Question: I've been trying to decompress GIF's in PHP and seem to have everything except the LZW decompression down. I have saved an image that is shown:
This image is 3 x 5 like this:
'''
Blue Black Black
Black Blue Black
Black Black Black
White White White
White White White
'''
I decided to go through manually in Binary and parse this file. The result of manual parsing is below. I am still stuck as to how to decode the raster data here. Can someone break down how the raster data becomes the image? I've been able to break down one image, but nothing else (not this image). I have posted my understanding of how this should break down, but I am obviously doing it wrong.
'''
<PHONE> G
<PHONE> I
<PHONE> F
<PHONE> 8
<PHONE> 9
<PHONE> a
Screen Descriptor
WIDTH
<PHONE> 3
<PHONE>
<PHONE> 5
<PHONE>
<PHONE> GCM (1), CR (001), BPP (001), CD = 2, COLORS = 4
<PHONE> BGCOLOR Index
<PHONE> Aspect Ratio
GCM
BLUE
<PHONE> | 53
<PHONE> | 0
<PHONE> | 193
WHITE
<PHONE> | 255
<PHONE> | 255
<PHONE> | 255
BLACK
<PHONE> | 0
<PHONE> | 0
<PHONE> | 0
<PHONE> | 0
<PHONE> | 0
<PHONE> | 0
Extension
<PHONE> | 21
Function Code
<PHONE> | F9
Length
<PHONE> | 4
<PHONE>
<PHONE>
<PHONE>
<PHONE>
Terminator
<PHONE>
Local Descriptor
<PHONE> Header
XPOS
<PHONE> | 0
<PHONE>
YPOS
<PHONE> | 0
<PHONE>
Width
<PHONE> | 3
<PHONE>
Height
<PHONE> | 5
<PHONE>
Flags
<PHONE> (LCM = 0, Interlaced = 0, Sorted = 0, Reserved = 0, Pixel Bits = 0)
RASTER DATA
Initial Code Size
<PHONE> | 2
Length
<PHONE> | 5
Data
<PHONE>
<PHONE>
<PHONE>
<PHONE>
<PHONE>
Terminator
<PHONE>
<PHONE> | ;
<PHONE>
'''
'''
<PHONE>
<PHONE>
<PHONE>
<PHONE>
<PHONE>
'''
Initial Code Size = 3
Read 2 bits at a time
'''
10
00
Append last bit to first (010)
String becomes 010 or 2. 2 would be color # 3 or BLACK
'''
At this point, I am already wrong. The first color should be blue.
Resources I have been using:
<URL>
<URL>
<URL>
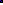
Answer: # GIF parser
You said you want to write your own GIF parser in order to understand how it works. I suggest you look at the source code of any of the libraries containing GIF readers, such as the de-facto reference implementation <URL>.
# Here's how your image decodes.
I think the issue was that you were splitting the input bytes into LZW codes incorrectly.
Number of colors is '(0b001 + 1) * 2 = 4'.
Code size starts at 2 + 1 = 3 bits.
So the initial dictionary is
'''
000 = color 0 = [blue]
001 = color 1 = [white]
010 = color 2 = [black]
011 = color 3 = [black]
100 = clear dictionary
101 = end of data
'''
Now, <URL>. The whole thing
'''
<PHONE> <PHONE> <PHONE> <PHONE> <PHONE>
'''
is split into codes (switches to 4-bit groups after reading the highest 3-bit code, '111') as
'''
<PHONE> <PHONE> <PHONE> 0110 111 010 000 100
'''
This decodes to:
'''
last
code code
100 clear dictionary
000 output [blue] (1st pixel)
010 000 new code in table:
output 010 = [black]
add 110 = old + 1st byte of new = [blue black] to table
111 010 new code not in table:
output last string followed by copy of first byte, [black black]
add 111 = [black black] to table
111 is largest possible 3-bit code, so switch to 4 bits
<PHONE> new code in table:
output 0110 = [blue black]
add 1000 = old + 1st byte of new = [black black blue] to table
<PHONE> new code in table:
output 0111 = [black black]
add 1001 = old + 1st byte of new = [blue black black] to table
...
'''
So the output starts (wrapping to 3 columns):
'''
blue black black
black blue black
black black ...
'''
which is what you wanted.